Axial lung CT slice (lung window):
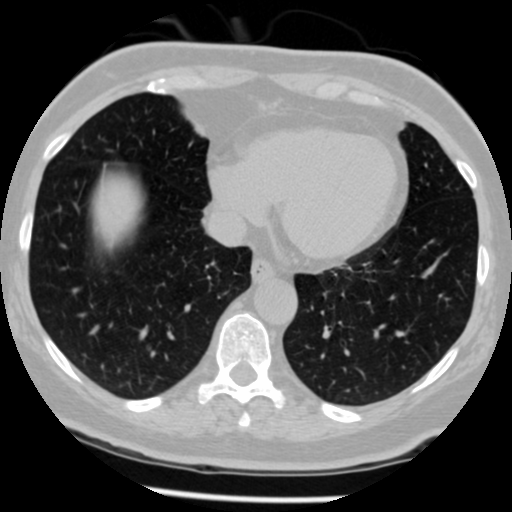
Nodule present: no